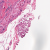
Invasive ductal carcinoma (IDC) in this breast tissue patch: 0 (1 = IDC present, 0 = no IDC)